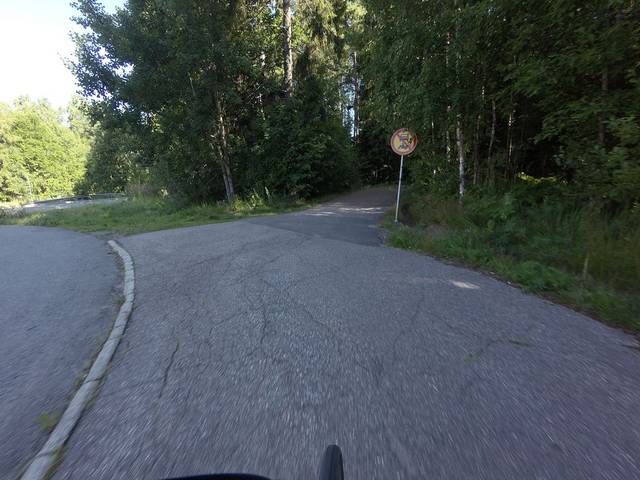
Region: Finland
Coordinates: 60.17, 24.678